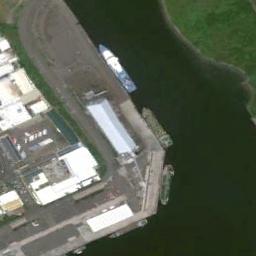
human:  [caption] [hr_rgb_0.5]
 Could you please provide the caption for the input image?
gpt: Several ships of different sizes and colors are docked at the dock and some white buildings are on the bank .

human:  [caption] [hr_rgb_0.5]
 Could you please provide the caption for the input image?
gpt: There are many buildings of different shapes beside the ships .

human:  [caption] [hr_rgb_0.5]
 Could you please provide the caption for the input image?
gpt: Three green and white boats docked at the dock, With buildings on the dock .

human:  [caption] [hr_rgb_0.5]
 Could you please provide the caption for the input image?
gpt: There are three ships in the green water on the shore .

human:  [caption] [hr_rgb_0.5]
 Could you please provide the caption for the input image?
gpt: There are three ships at the harbor with some white buildings .